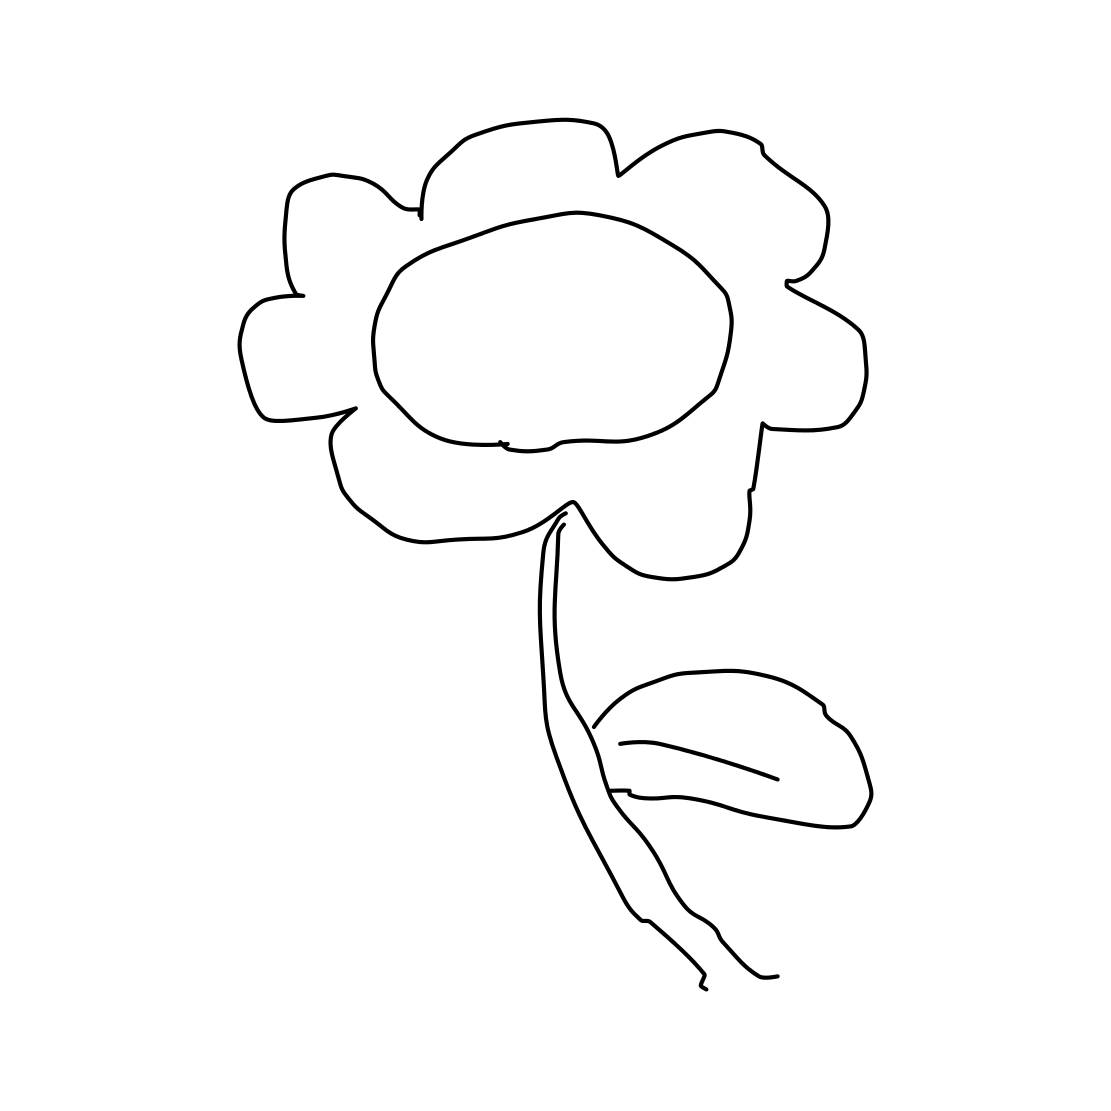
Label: flower with stem